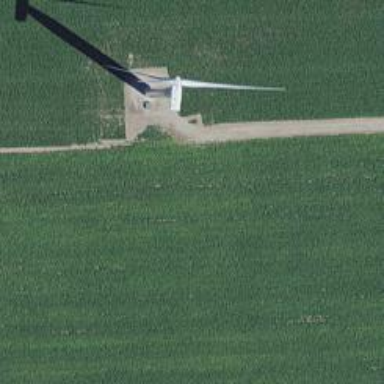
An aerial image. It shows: Wind generator powered by horizontal axis wind turbine.